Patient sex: M
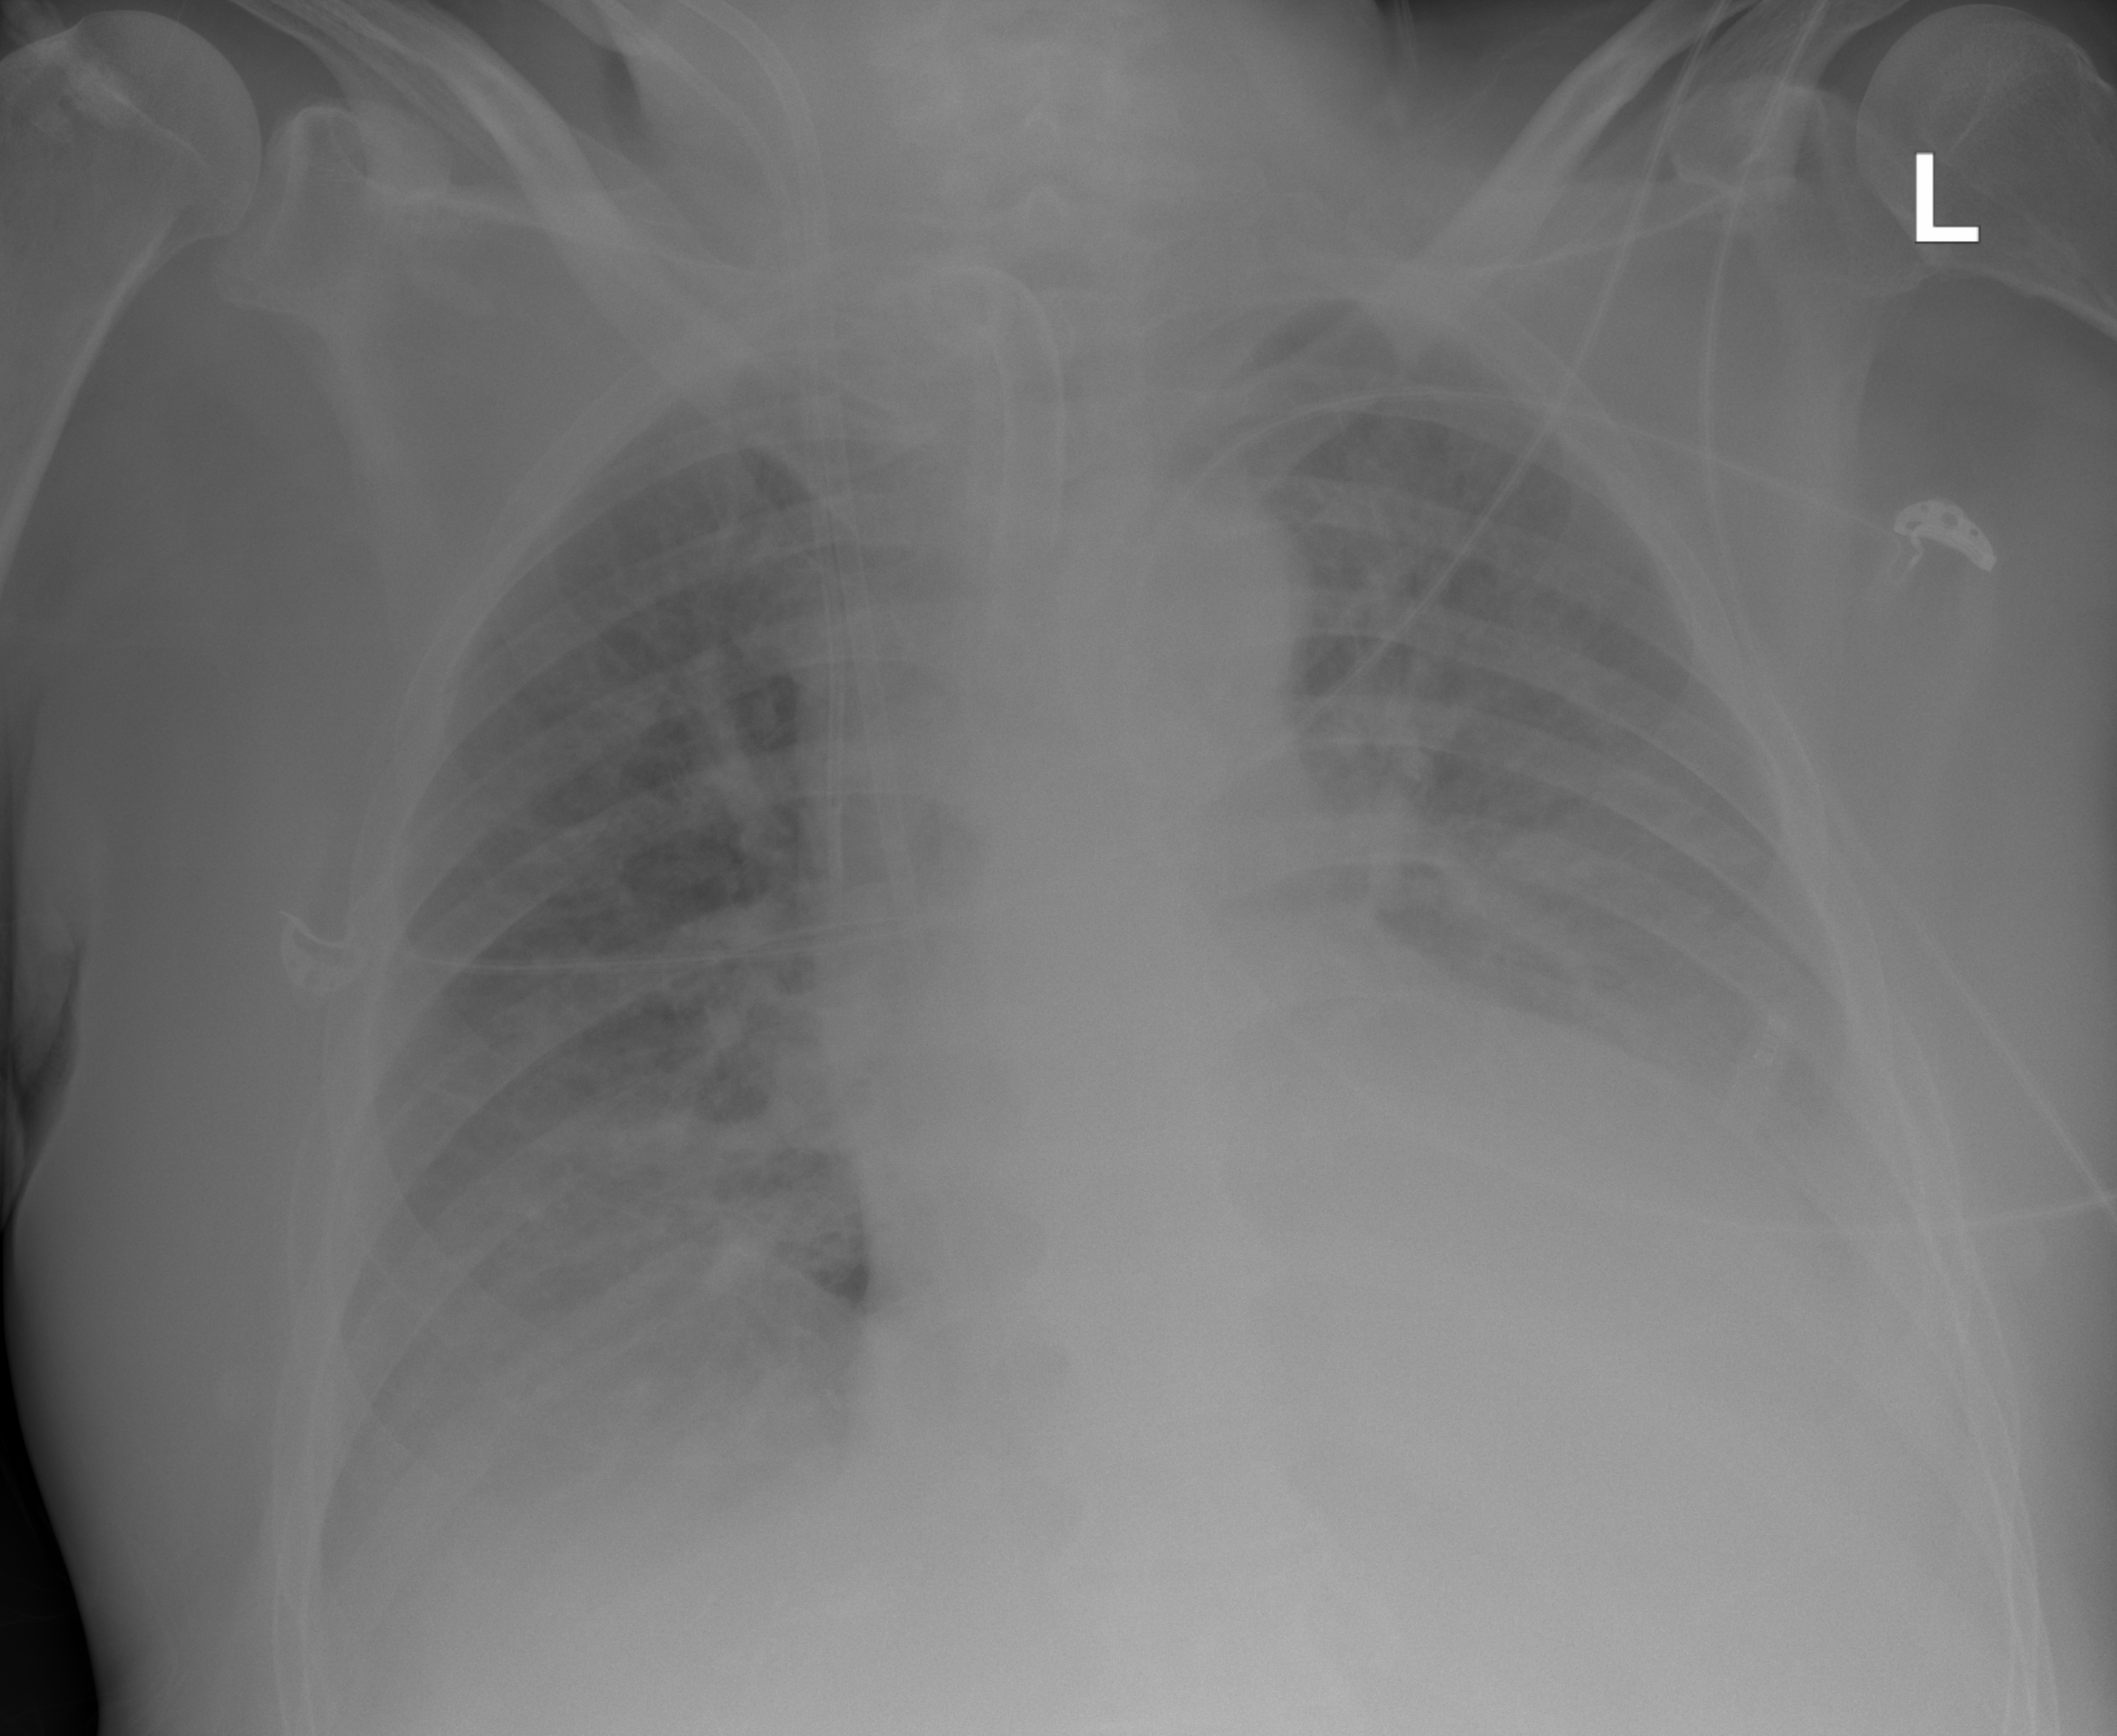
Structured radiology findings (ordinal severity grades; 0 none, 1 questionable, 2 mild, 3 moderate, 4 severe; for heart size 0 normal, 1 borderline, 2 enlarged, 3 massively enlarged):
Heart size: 2
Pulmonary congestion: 2
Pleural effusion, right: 2
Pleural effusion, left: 2
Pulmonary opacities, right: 0
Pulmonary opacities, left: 0
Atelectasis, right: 2
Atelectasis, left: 0